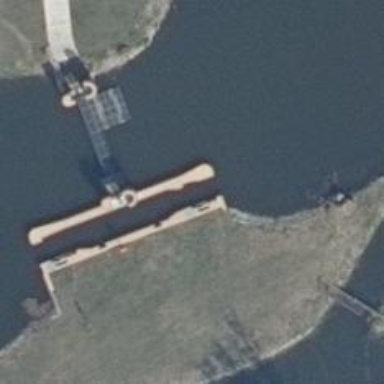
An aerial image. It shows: Lock gate along waterway.